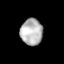
Tissue: lung
Cell type: Others
Senescence score: 0.2329
Nuclear area (px): 572
Mean DAPI intensity: 182.087